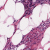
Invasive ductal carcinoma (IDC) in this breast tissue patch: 0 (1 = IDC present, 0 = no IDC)